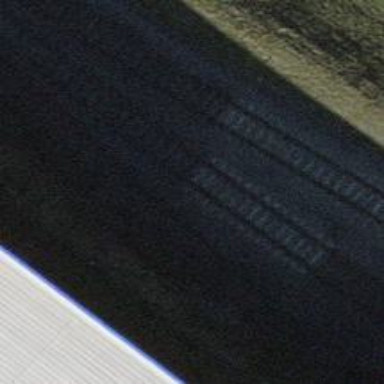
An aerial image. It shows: Single-track railway spur.